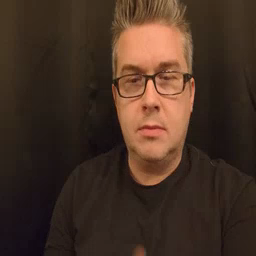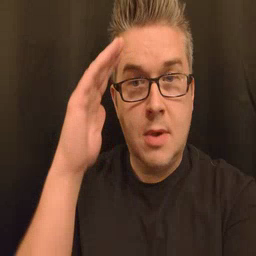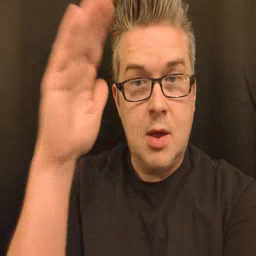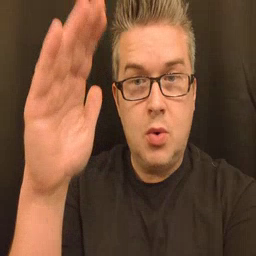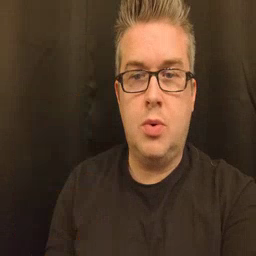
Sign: hello